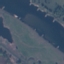
Land use / land cover class: River